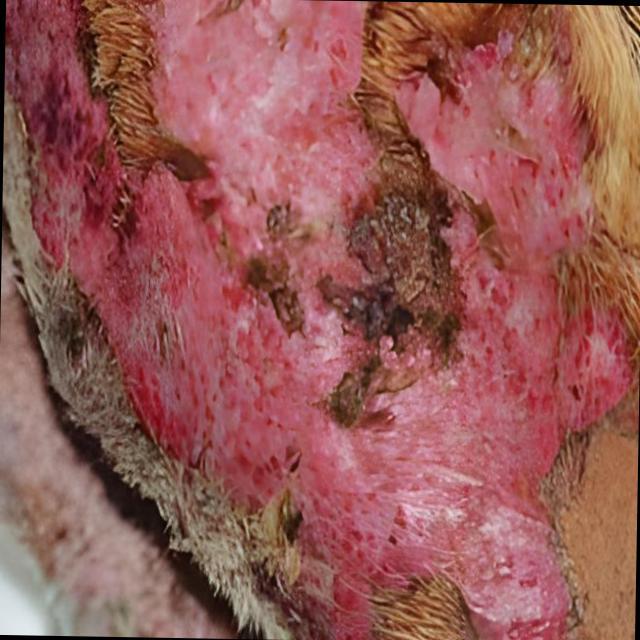
Canine dermatitis — inflammation of the skin presenting with erythema, pruritus, papules, and excoriation. May be allergic, contact, or atopic in origin.